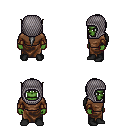
a pixel art fantasy rpg character, male body template, orc, green skin, brown long-sleeve shirt, robe skirt, gray ponytail hairstyle, chain hood, cloth bracers, black shoes, four views (front, back, left, right), 2x2 character sprite sheet, small pixel art, hard edges, no anti-aliasing